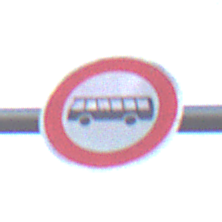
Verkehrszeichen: VerbotKraftomnibusse
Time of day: SunriseSunset
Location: Outdoor (Nature)
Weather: PartlyCloudy
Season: NotSpecified
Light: Natural